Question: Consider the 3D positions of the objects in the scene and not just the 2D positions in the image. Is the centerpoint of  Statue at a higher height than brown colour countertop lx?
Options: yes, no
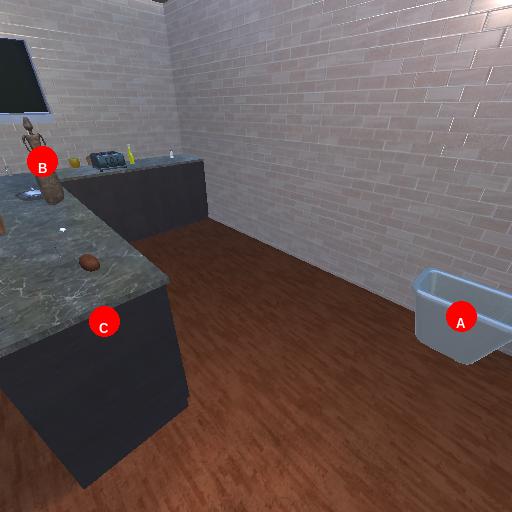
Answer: yes